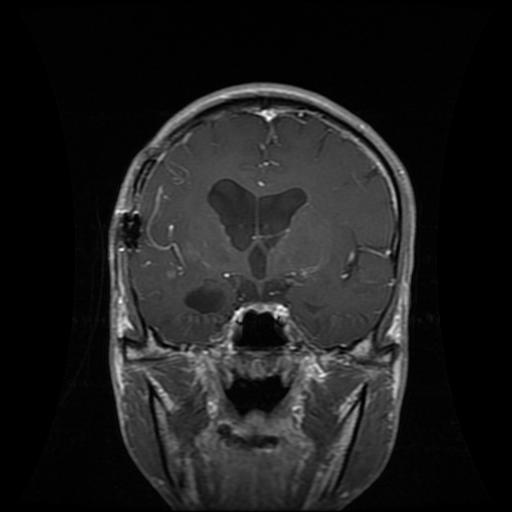
Label: glioma